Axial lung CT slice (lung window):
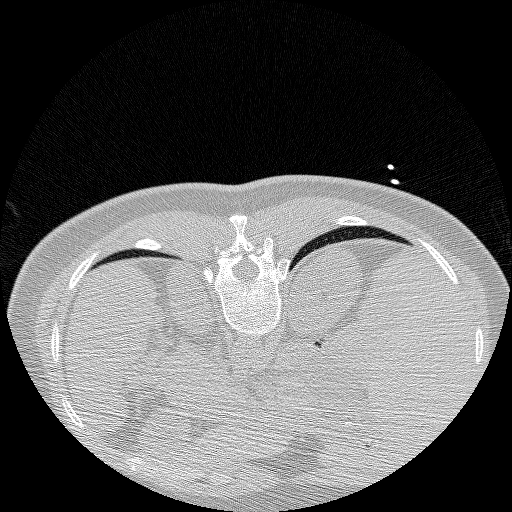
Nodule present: no